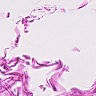
Metastatic tissue present: no